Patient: sex F, age 46
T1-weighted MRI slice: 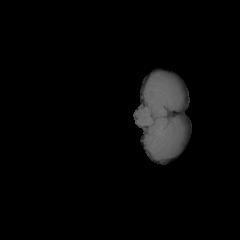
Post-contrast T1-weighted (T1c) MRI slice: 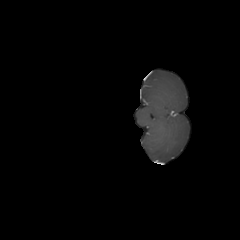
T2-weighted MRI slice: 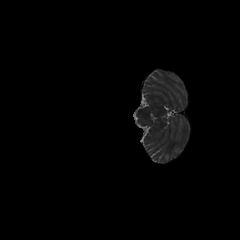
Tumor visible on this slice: no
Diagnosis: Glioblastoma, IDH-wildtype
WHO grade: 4